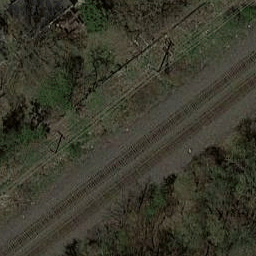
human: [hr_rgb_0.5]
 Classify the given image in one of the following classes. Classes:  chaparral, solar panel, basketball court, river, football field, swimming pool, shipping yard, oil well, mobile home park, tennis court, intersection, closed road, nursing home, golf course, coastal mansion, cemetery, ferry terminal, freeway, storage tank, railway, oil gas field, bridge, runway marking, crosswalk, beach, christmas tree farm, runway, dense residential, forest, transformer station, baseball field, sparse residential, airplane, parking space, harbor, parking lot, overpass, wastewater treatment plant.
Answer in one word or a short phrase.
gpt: railway